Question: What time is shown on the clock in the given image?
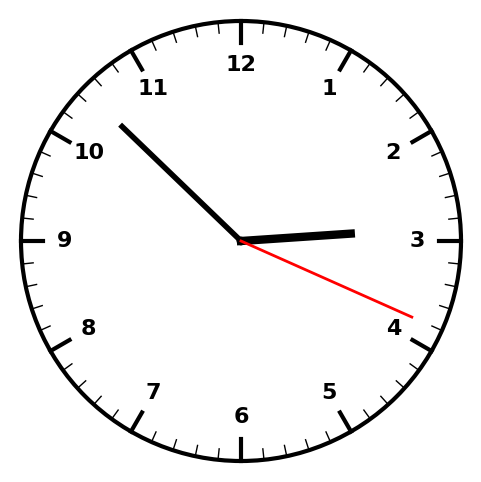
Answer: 02:52:19